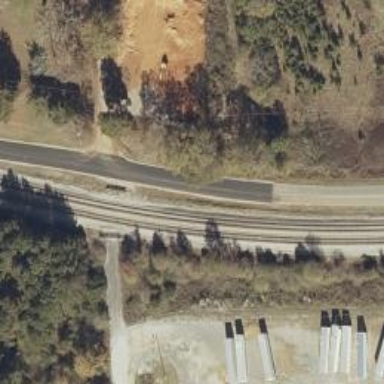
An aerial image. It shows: Railway siding with rails.